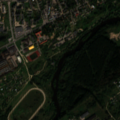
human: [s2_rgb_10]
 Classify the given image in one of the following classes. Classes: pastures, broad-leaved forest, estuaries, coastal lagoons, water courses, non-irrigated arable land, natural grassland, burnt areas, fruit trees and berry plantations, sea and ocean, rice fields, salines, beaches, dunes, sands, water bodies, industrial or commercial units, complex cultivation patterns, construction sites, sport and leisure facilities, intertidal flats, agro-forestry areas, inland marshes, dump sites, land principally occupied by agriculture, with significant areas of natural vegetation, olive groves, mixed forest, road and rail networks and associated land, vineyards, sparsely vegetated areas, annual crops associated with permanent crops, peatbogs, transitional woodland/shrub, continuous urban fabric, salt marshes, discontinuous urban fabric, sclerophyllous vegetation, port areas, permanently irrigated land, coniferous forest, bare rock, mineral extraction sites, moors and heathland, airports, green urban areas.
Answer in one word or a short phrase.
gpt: continuous urban fabric, discontinuous urban fabric, industrial or commercial units, green urban areas, sport and leisure facilities, complex cultivation patterns